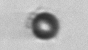
Label: bead